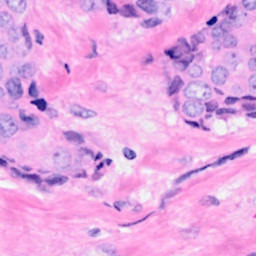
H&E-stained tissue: Breast